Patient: sex M, age 45
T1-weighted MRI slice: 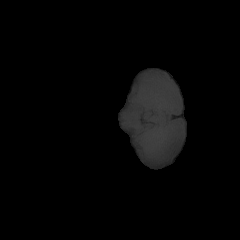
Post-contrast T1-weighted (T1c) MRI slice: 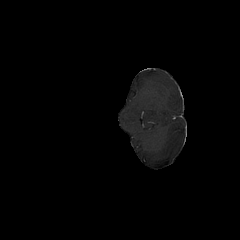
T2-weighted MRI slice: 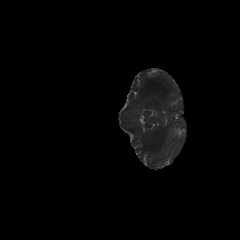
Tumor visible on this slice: no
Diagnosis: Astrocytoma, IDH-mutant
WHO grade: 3